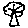
Label: tree